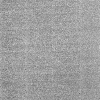
Atmospheric dust classification: dusty